Field crop: maize
Growth stage: 2
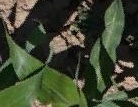
Species: maize